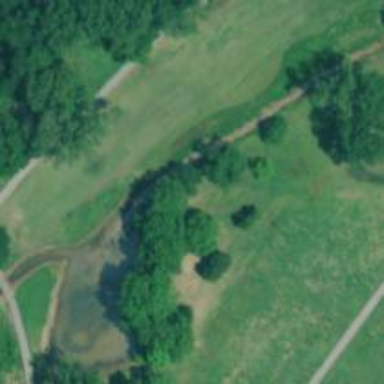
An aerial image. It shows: Water hazard on golf course.